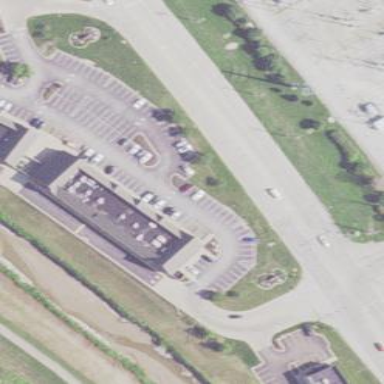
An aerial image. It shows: Retail building.